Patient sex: M
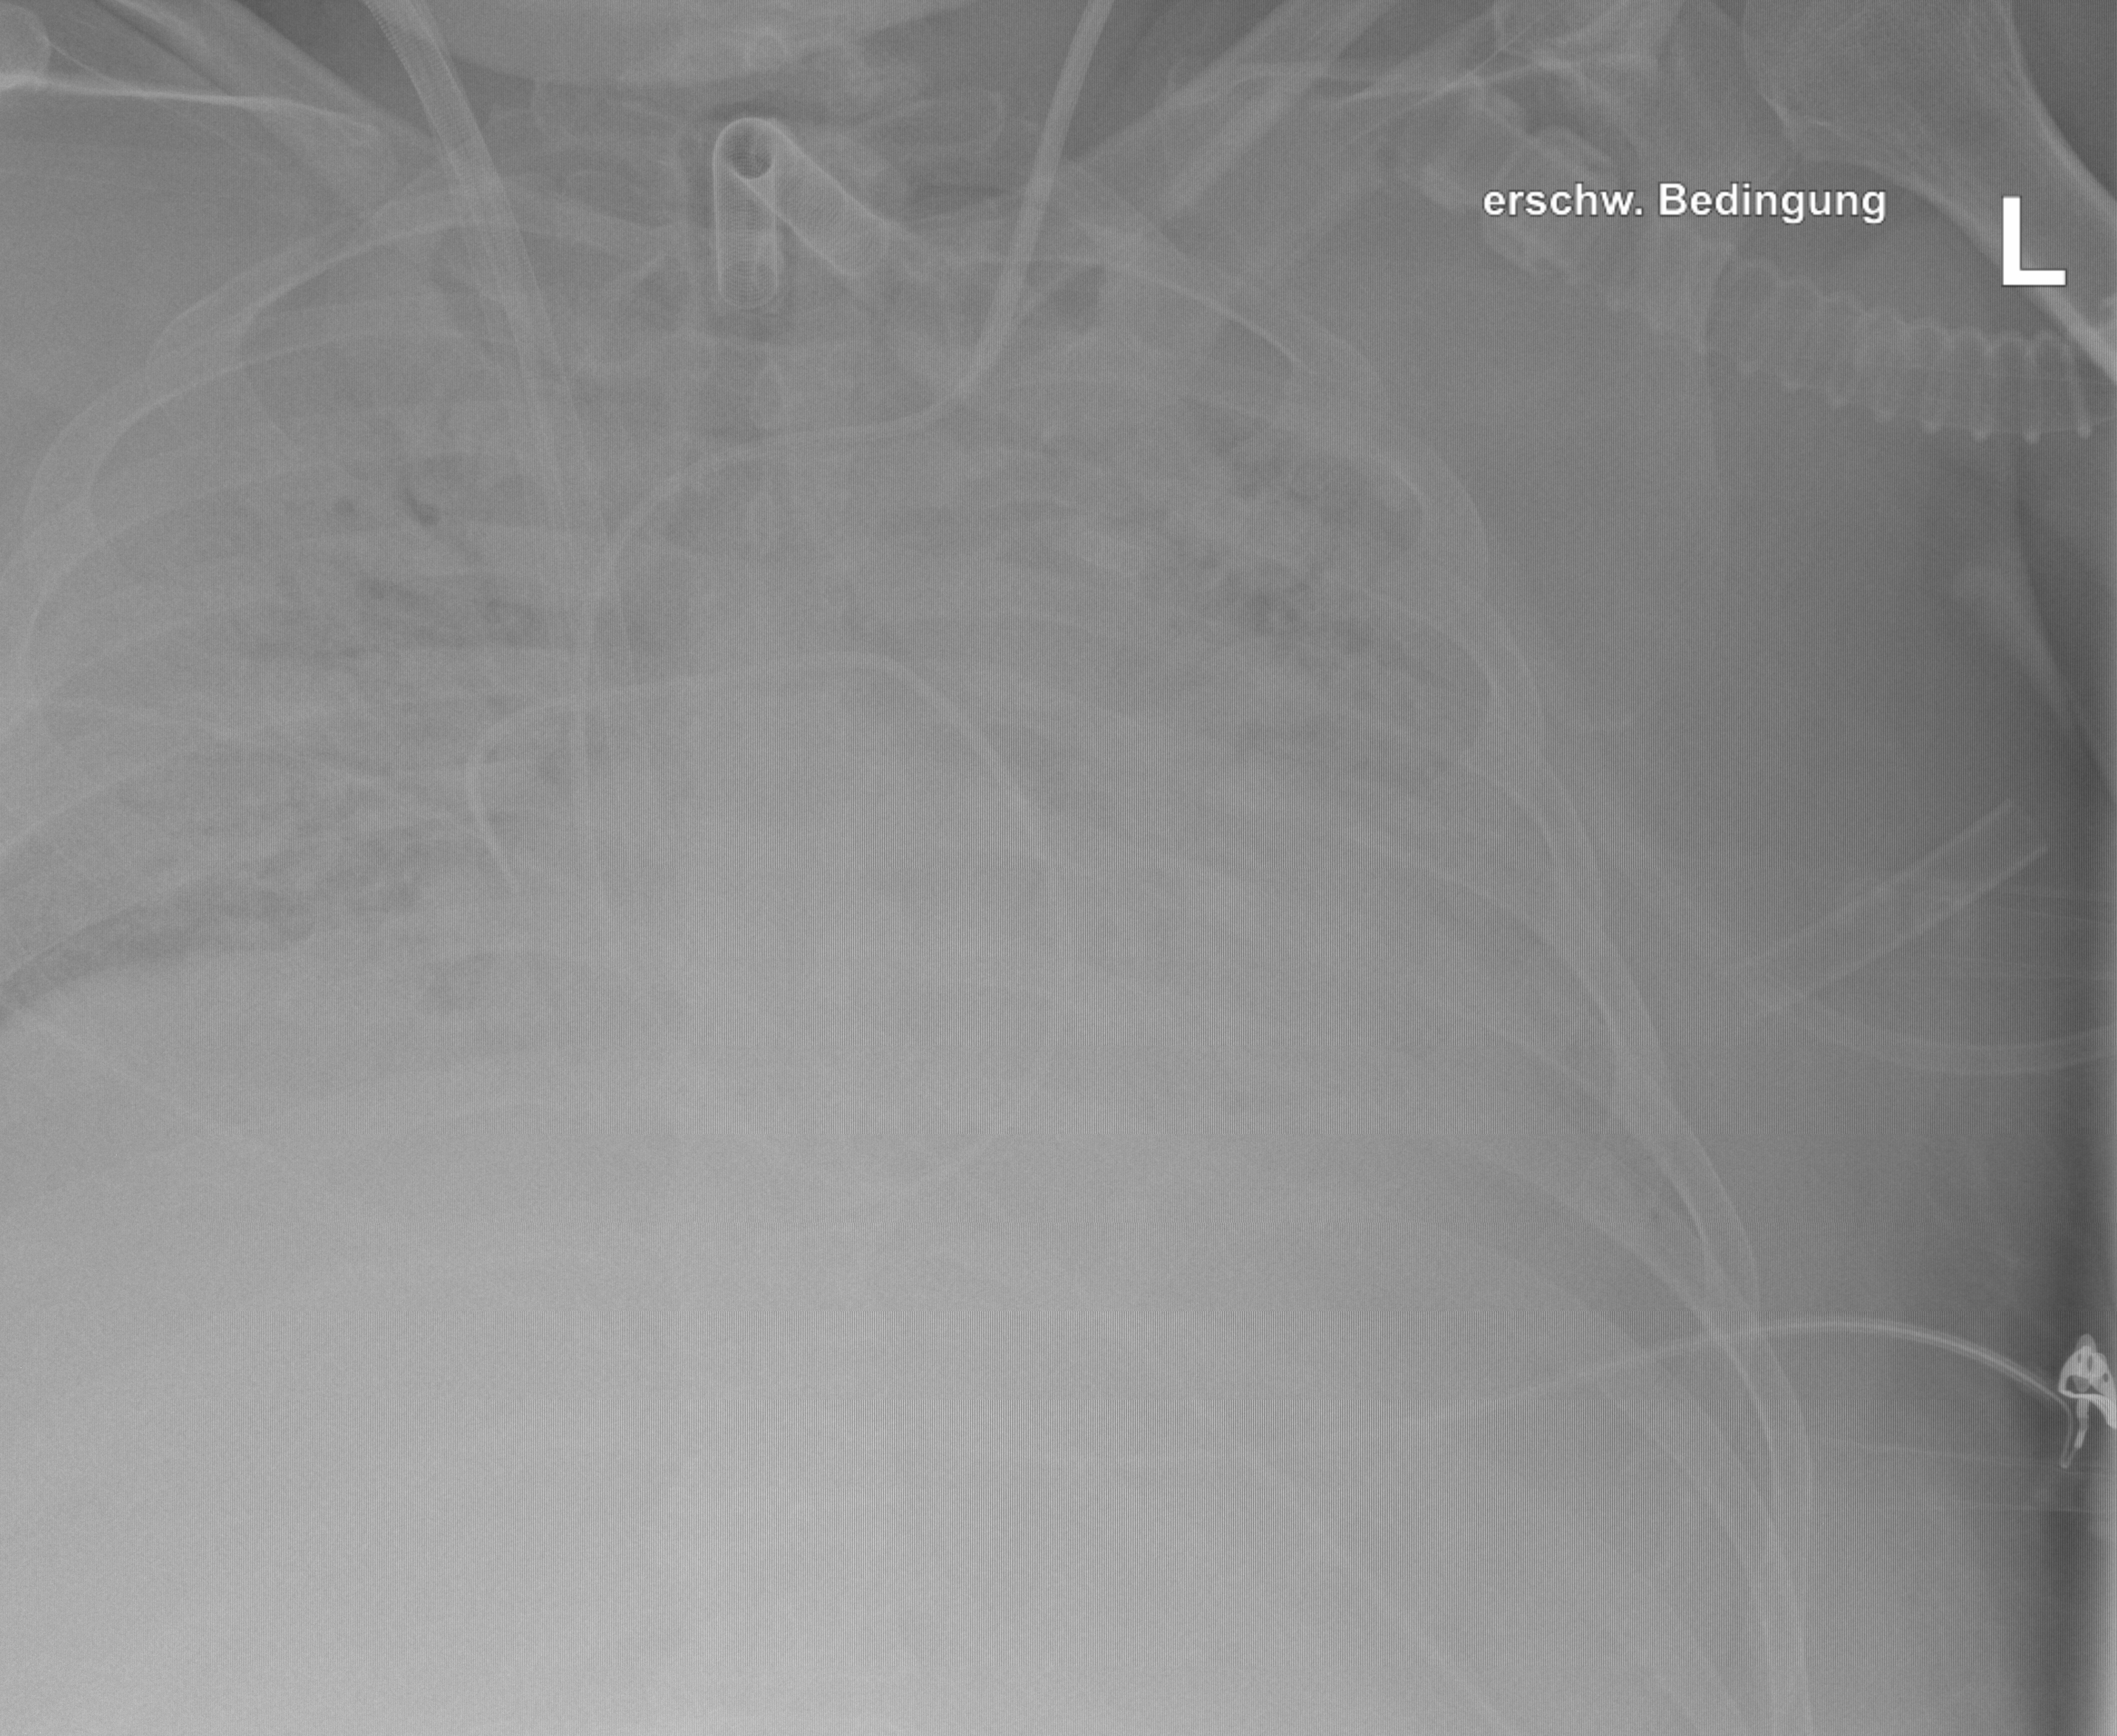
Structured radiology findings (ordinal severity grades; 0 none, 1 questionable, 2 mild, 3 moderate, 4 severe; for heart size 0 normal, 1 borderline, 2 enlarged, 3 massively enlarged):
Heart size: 2
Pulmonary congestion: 0
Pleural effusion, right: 0
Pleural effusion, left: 2
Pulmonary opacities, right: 4
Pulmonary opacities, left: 4
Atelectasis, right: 3
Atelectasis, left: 3